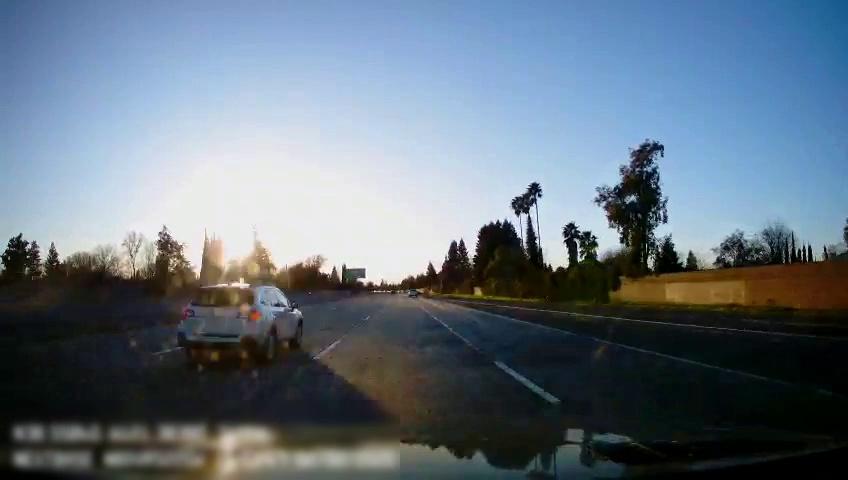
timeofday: Day
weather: Sunny
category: Drivable Space
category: Vehicles | Truck
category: Vehicles | SUV
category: Lanes | Alternate Lane
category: Lanes | Current Lane
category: Lanes | Current Lane
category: Lanes | Alternate Lane
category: Lanes | Alternate Lane
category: Traffic | Signs